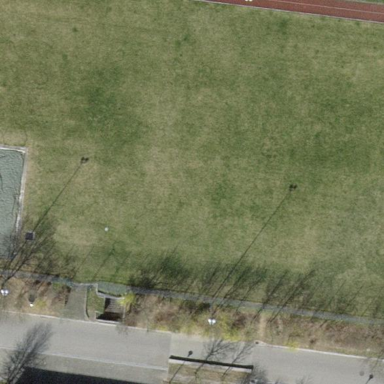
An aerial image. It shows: Grass pitch designated for soccer.